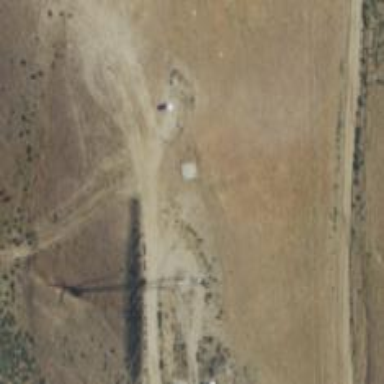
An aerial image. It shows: Wind turbine power generator.